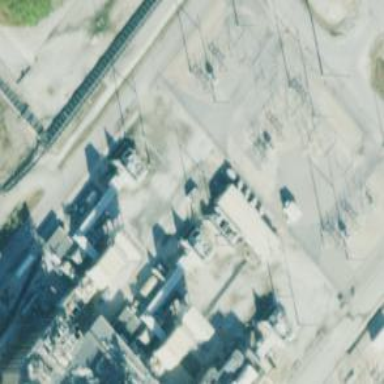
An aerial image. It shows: Outdoor power substation enclosed by fence. The substation is used for switching purposes.